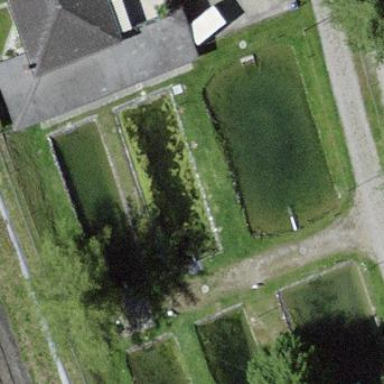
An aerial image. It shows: Water basin used for fish breeding. It is natural water feature.